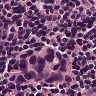
Metastatic tissue present: yes